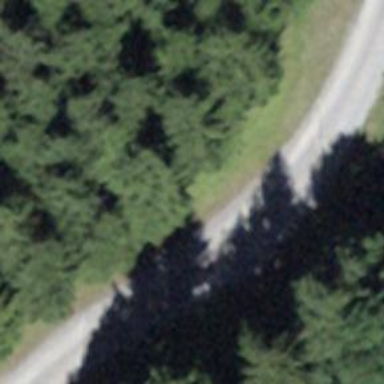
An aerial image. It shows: Passing place on the road.